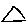
Label: triangle